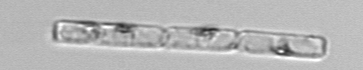
Label: Guinardia_delicatula